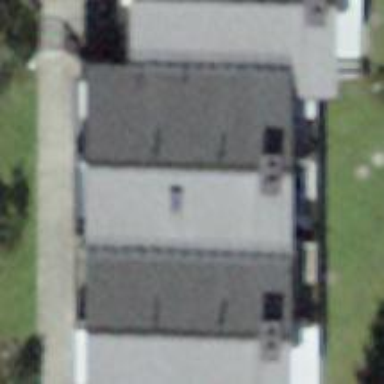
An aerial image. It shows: Building with gabled roof oriented along its length.